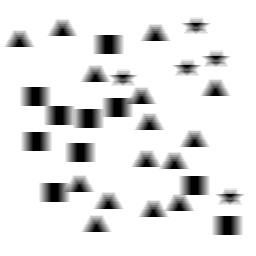
Squares: 10
Triangles: 15
Stars: 5
Total shapes: 30